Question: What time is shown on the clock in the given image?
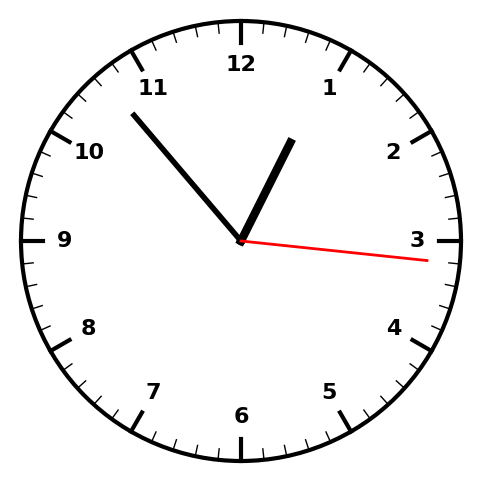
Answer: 12:53:16